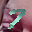
Label: 7